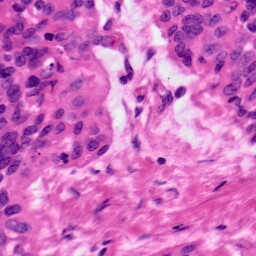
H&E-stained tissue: Ovarian